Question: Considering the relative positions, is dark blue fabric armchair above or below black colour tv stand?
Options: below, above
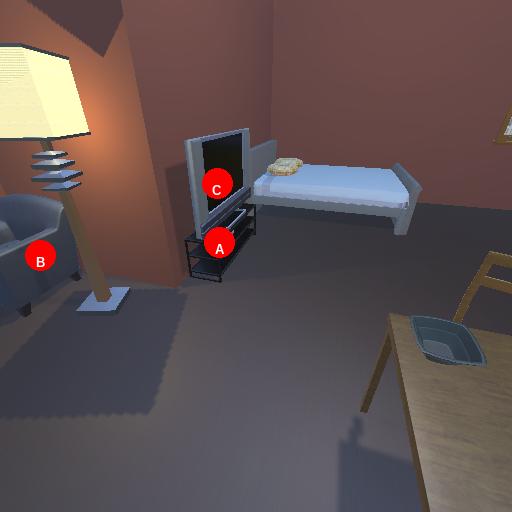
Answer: below